Question: I'm trying to develop a calendar in Angular 2+.
This is the actual result:

My question: Is there a way to check if the content is overlapping the parent container?
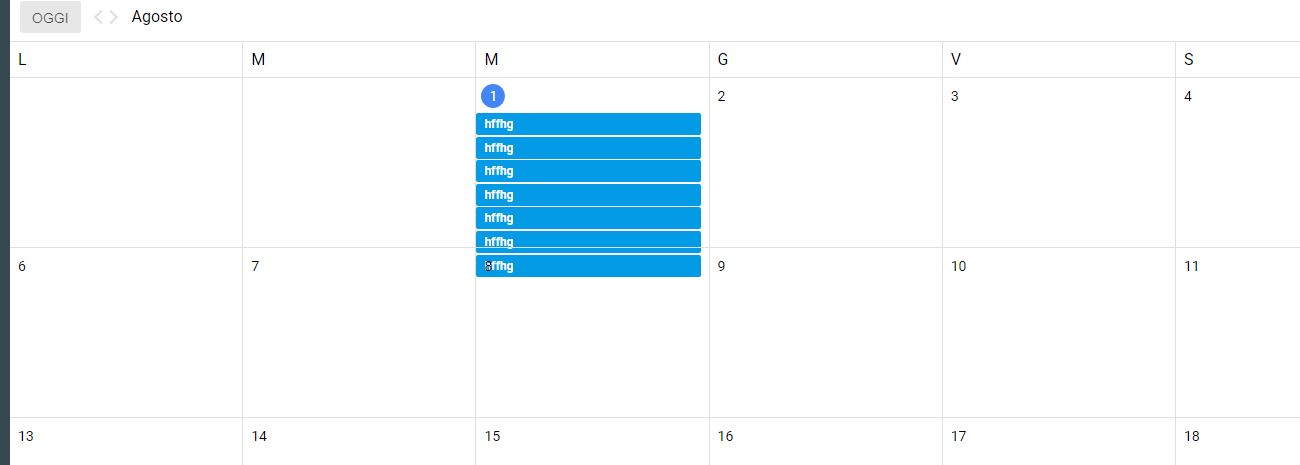
Answer: You could possibly get the height of the parent container and the height of the content. Then make a comparison, so if the content height is greater than the parent height you know its overflowing.
Otherwise you could simply prevent the over flow with CSS by setting the overflow property to scroll.